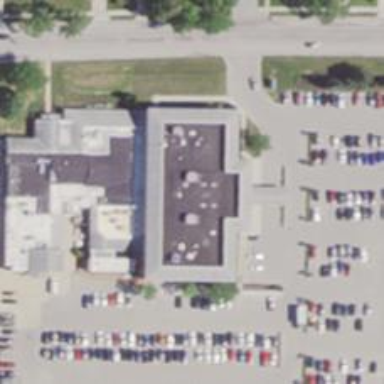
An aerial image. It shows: Healthcare clinic.